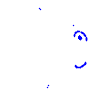
Particle: electron